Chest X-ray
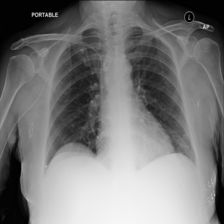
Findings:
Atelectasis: negative
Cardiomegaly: negative
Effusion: negative
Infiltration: negative
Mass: negative
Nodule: negative
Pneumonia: negative
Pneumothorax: negative
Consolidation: negative
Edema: negative
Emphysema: negative
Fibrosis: negative
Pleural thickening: negative
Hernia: negative